Current action and preconditions to check: path_clear

Your task: For each precondition in the list above, predict whether it will hold at this action.

Consider the current scene as observed from the mobile robot's camera, and analyze the predicted future states of all dynamic agents (e.g., people, animals, vehicles, or any moving entities) within the NEXT SECOND.

IMPORTANT: Only answer "very likely" if you are absolutely certain—based on strong, clear evidence—that a dynamic agent will violate the precondition in the predicted future state. Do NOT answer "very likely" for unlikely, ambiguous, or low-probability risks.

Ask yourself for each precondition: Is there a high probability, with clear and convincing evidence, that the predicted future states of any dynamic agent will interfere with the predicted future state of the currently executing action within the NEXT SECOND, causing that precondition to fail?

Assess the risk level based on these predictions. Use "likely" or "very likely" if motions create a clear risk of interference.

Use "neutral" or "improbable" if agents are nearby but their predicted paths are clearly diverging or non-conflicting.

Failure Risk Categories: "very improbable", "improbable", "neutral", "likely", "very likely"

Answer Format: Output ONLY the probability_of_failure value from these categories: "very improbable", "improbable", "neutral", "likely", "very likely"

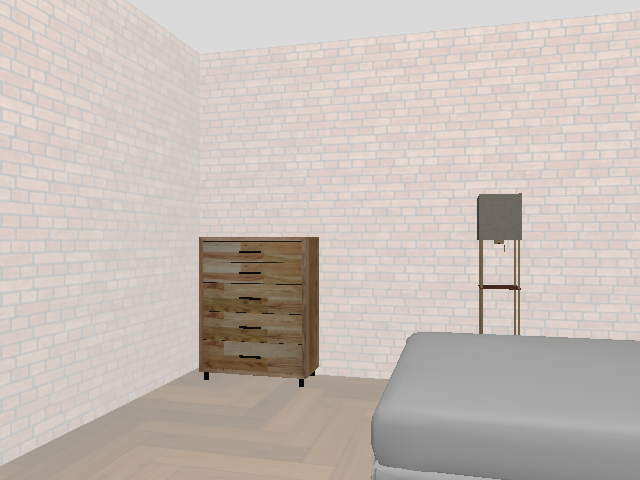

Answer: very improbable